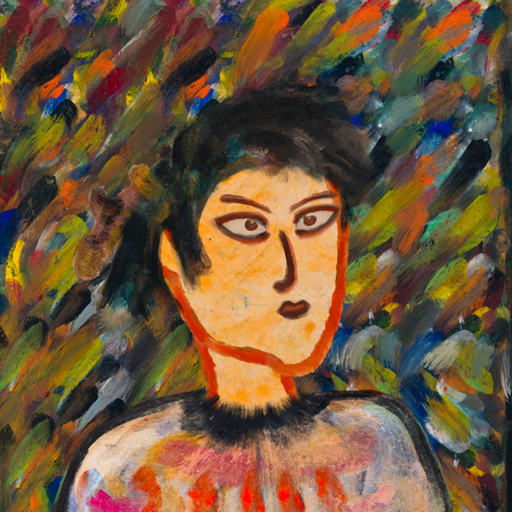
Background: An_Impression, Head And Neck Side: Experience, Face Side: Roy_Bahadur, Bust: Childish, Hair Side: Pipe, Head Accessory: Blank, Second Necklace: Blank, Necklace: Blank, Baby: Blank